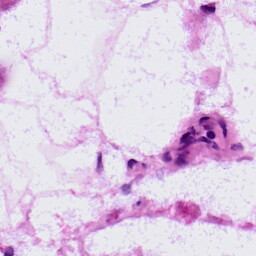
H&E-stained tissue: LymphNode